Question: I did some experiments with 'MF_MENUBARBREAK', but with this I can only achieve two columns at the top-most level of the menu.
What I want is a menu like this:

It is not the full menu that I want to have two columns, but have two menu (Left and Right) items in the first line. Every other entry will ocupy its own entire line. Is that possible?
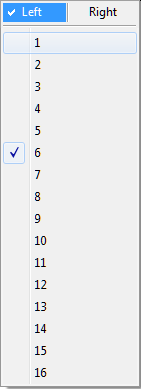
Answer: No, this is not possible. The native menuing system does not support "split" multi-column menus.
If a drop-down menu has multiple columns, then the entire drop-down menu will have multiple columns. Otherwise, all of the items are displayed in a single column.
You cannot have this (unless you mock it up in Paint like I just did):

Instead, all of the items that come after the one for which you've set the 'MF_MENUBARBREAK' flag will be displayed in a second column. For instance, if the "Right" item has the 'MF_MENUBARBREAK' flag set, your menu will look like this:

You can't get items "One" through "Three" to appear as if they were not in one column or the other. If you added the items "Right" (the one with the 'MF_MENUBARBREAK' flag), they would all be in the first column, like this:

...but they are still in a column. There's no way around that, short of <URL>.
Perhaps you could just duplicate the numbered items under the "Left" and "Right" categories? As long as you gave each of the menu items a unique ID, it wouldn't be an issue to differentiate between them in code.

But then you would still need to find some way to indicate that "Left" and "Right" were column headers and should be treated differently from the items underneath them. I guess you could disable them and/or draw them in bold, but that's still not guaranteed to produce an intuitive UI.
Better yet, I would recommend keeping your "creative" UI design compulsions to a minimum and just adding another top-level menu. Users know how to use top-level menus. They already grasp this mental model. They don't really know how to use your weird custom menus, and anything weird is likely to trip up your users more often than not.

Users also (sort of) understand sub-menus, so you could still have a single top-level menu with "Left" and "Right" items that themselves display sub-menus containing your numbered items. But the usual rules apply--don't nest things too deeply, etc.

On OS X, I've seen something like the following menu structure:

It works well there, where users are accustomed to it. And as a programmer who likes to see things properly nested and placed into categories, I quite like it myself. But I'm not sure how intuitive it'll be to Windows users, for whom it'll be rather unusual. You'll have to do some usability testing.